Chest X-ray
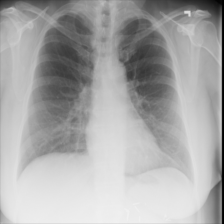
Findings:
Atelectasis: negative
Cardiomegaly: negative
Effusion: negative
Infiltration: negative
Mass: negative
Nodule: negative
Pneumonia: negative
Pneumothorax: negative
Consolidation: negative
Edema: negative
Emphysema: negative
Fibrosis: negative
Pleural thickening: negative
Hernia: negative